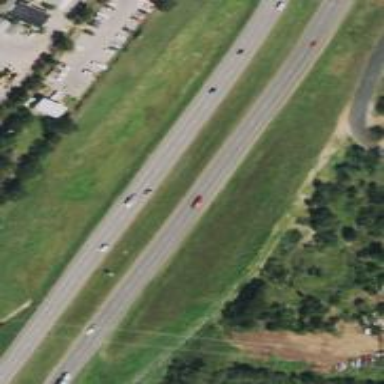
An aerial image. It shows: Secondary road with frontage road alongside.